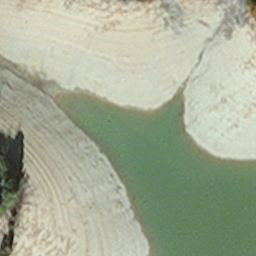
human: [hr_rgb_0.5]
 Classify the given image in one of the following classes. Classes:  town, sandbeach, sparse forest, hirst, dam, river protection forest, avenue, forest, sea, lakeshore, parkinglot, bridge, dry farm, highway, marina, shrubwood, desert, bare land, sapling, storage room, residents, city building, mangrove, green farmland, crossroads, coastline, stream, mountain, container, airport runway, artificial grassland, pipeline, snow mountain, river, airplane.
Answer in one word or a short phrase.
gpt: hirst